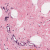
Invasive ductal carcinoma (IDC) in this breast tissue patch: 0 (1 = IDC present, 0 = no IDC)